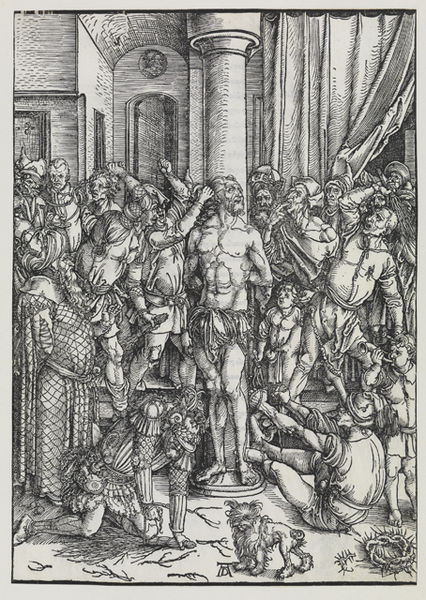
Titel: Die Geißelung Christi
Künstler: Albrecht Dürer
Standort: Karlsruhe
Institution: Staatliche Kunsthalle Karlsruhe
Schlagwörter: column, crowd, crown, hall, men, people, soldier, soldiers, white, black, group, man, armor, boy, drawing, dog, etching, hats, beard, martyr, saint, jesus, medieval, animal, chest, christ, horn, pillar, plate, standing, lion, turban, dürer, muscles, crown of thorns, thorns, sticks, torture, congregation, throns, mortair, cchrist, boundage, gropu, congrigation